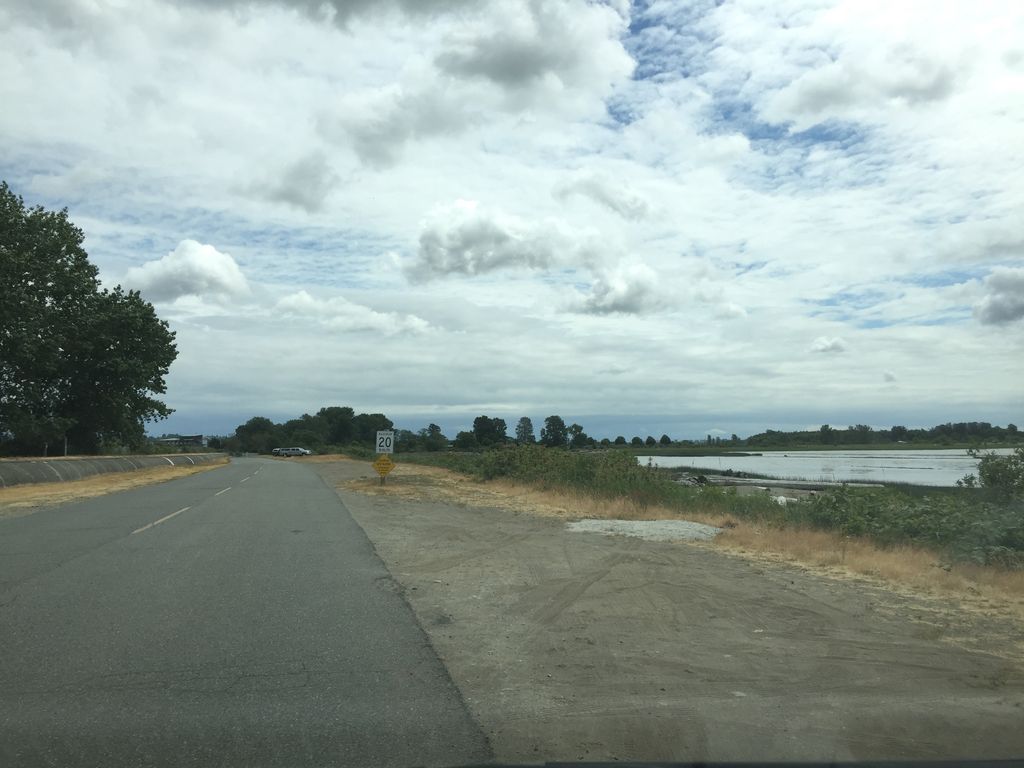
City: vancouver